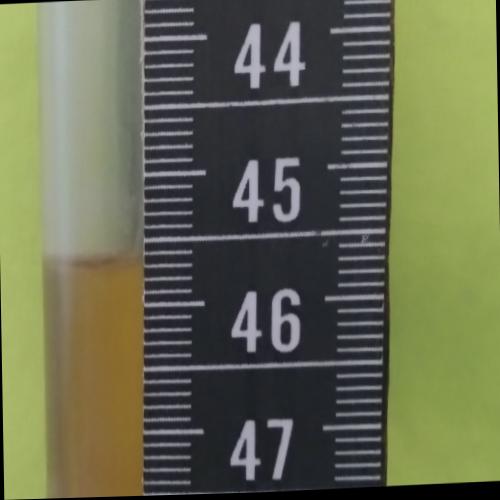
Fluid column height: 45.6 cm